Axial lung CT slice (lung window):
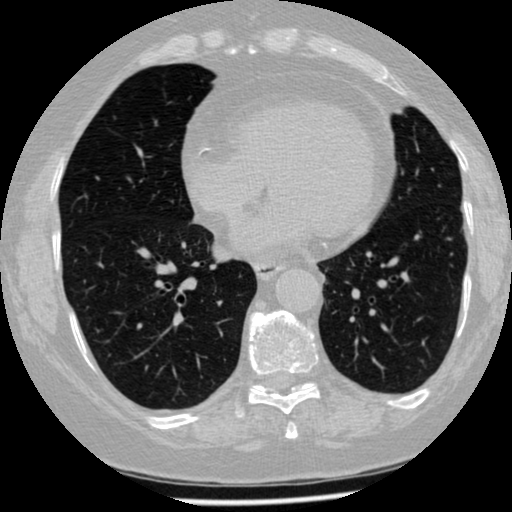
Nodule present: no